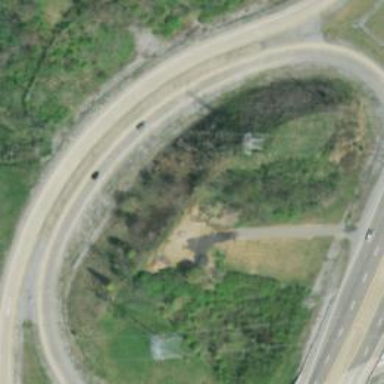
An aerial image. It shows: Trunk link highway.